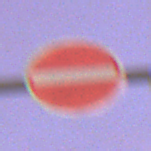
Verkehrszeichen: VerbotDerEinfahrt
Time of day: SunriseSunset
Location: Outdoor (Urban)
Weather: PartlyCloudy
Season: NotSpecified
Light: Artificial